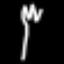
Label: fork